Aerial crown-view tile of a tropical tree (Barro Colorado Island, Panama), acquired 20250512:
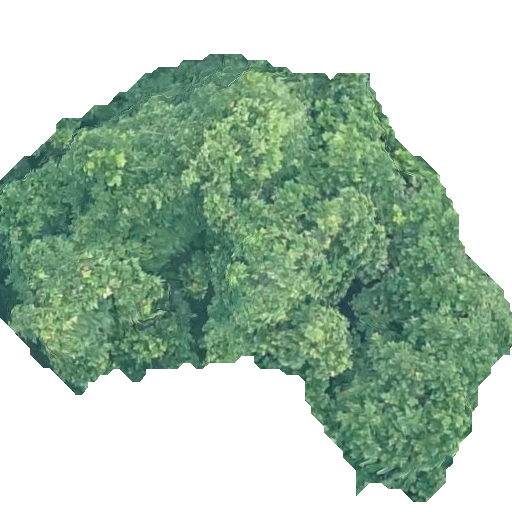
Species: Anacardium excelsum
GBIF accepted scientific name: Anacardium excelsum
Crown area: 209.497 m²